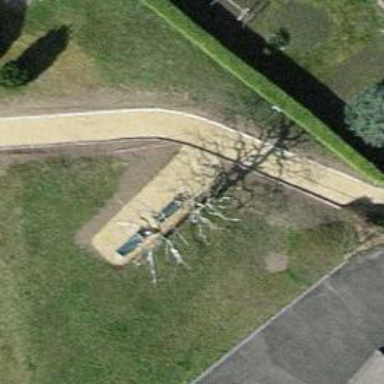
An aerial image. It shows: Bench.